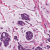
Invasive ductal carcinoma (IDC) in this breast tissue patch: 1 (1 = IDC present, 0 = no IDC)